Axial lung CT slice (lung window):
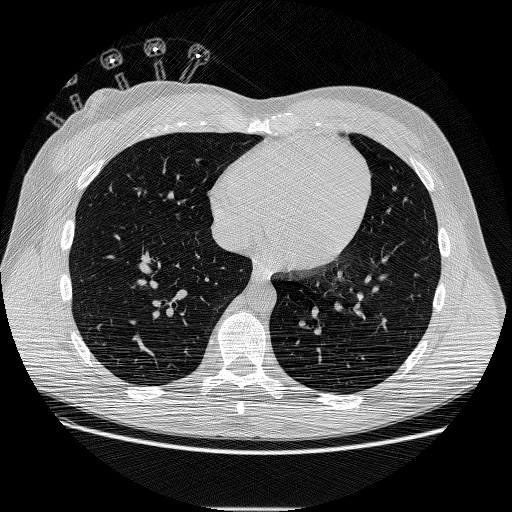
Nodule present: no